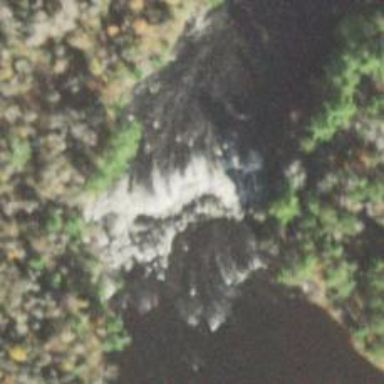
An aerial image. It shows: Beautiful waterfall in nature.